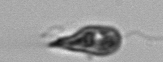
Label: Euglena